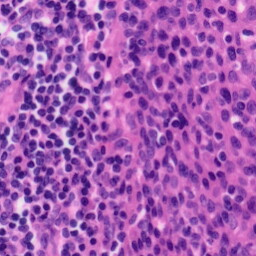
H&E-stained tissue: Tonsil